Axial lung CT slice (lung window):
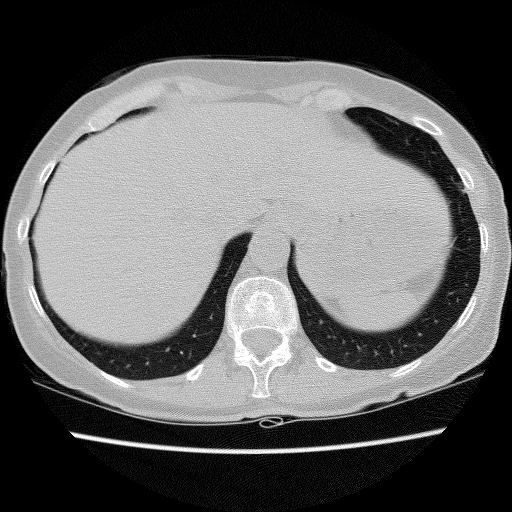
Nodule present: no